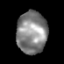
Tissue: prostate
Cell type: T cells
Senescence score: 0.1925
Nuclear area (px): 1254
Mean DAPI intensity: 132.754